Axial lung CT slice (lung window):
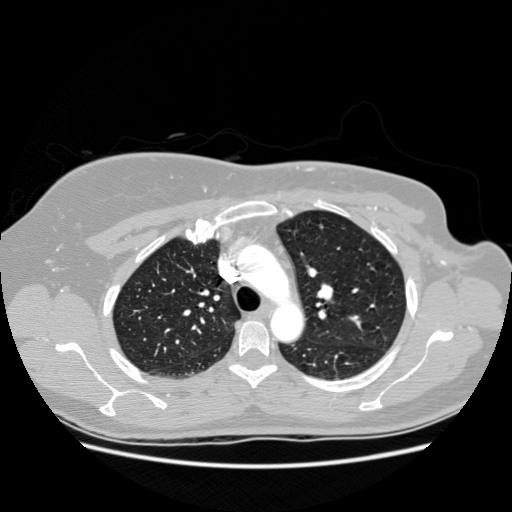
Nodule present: no